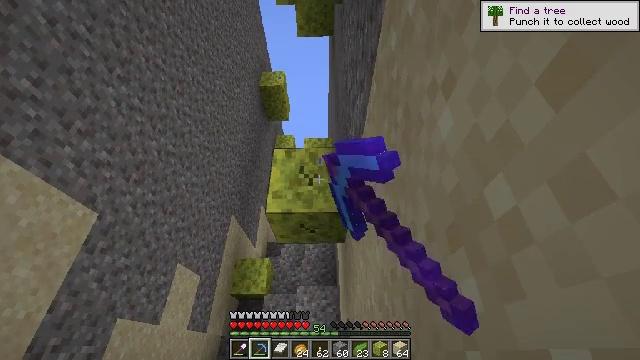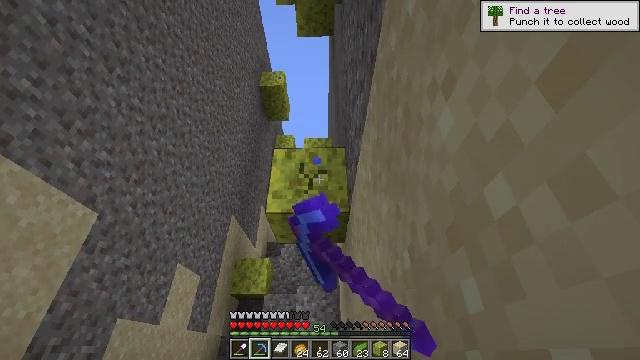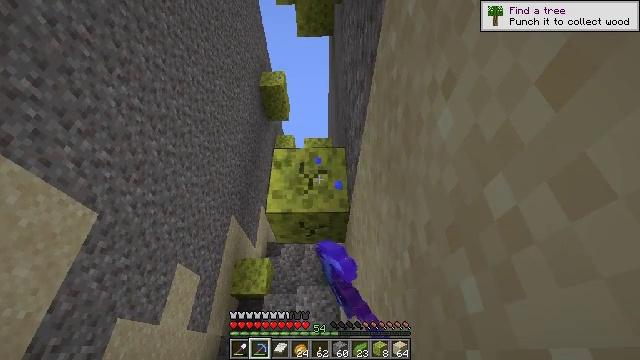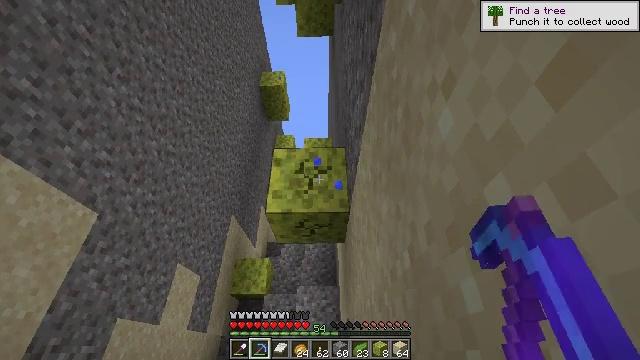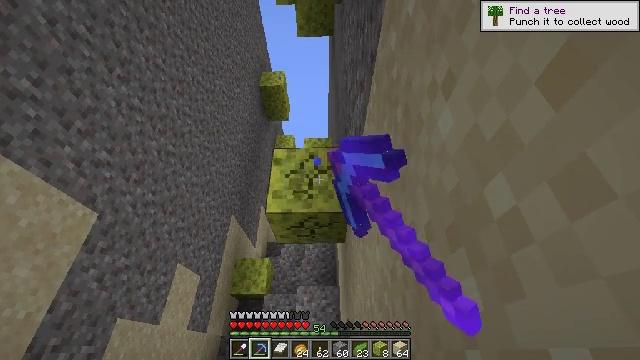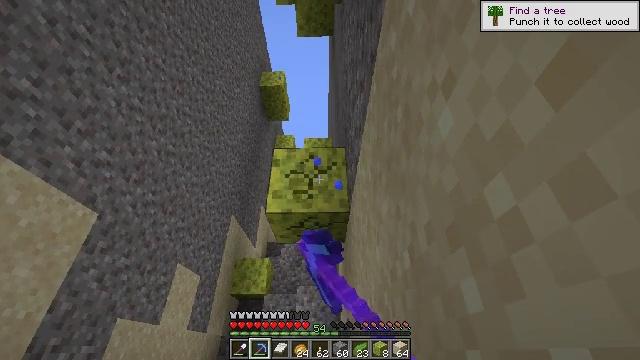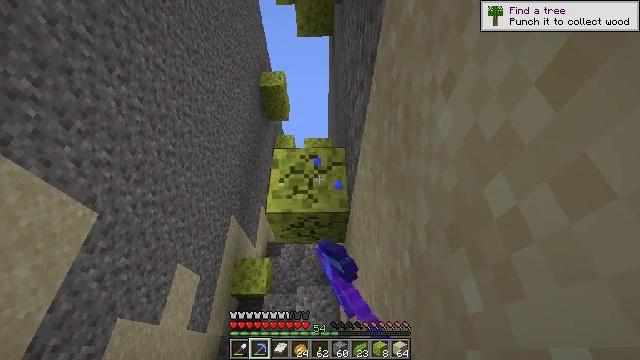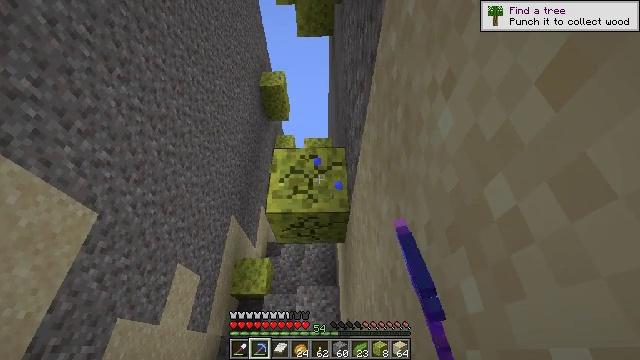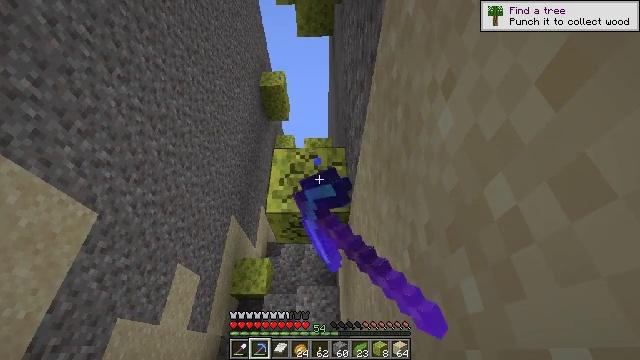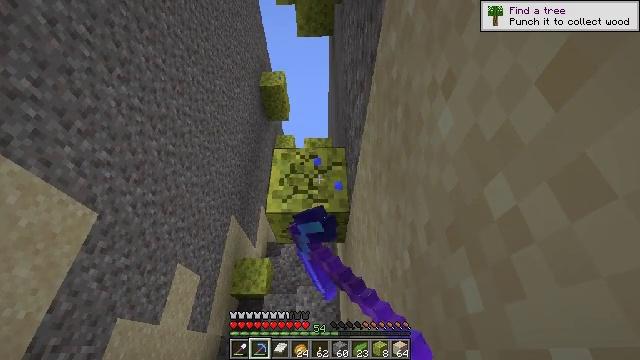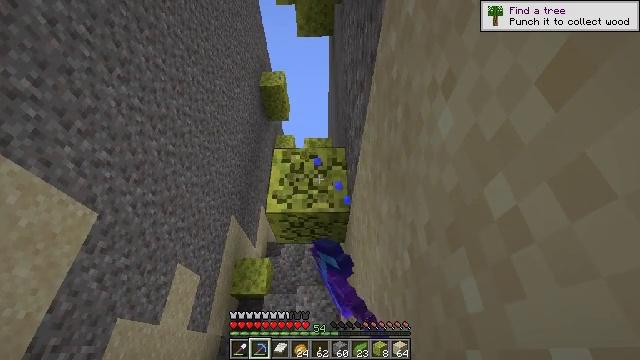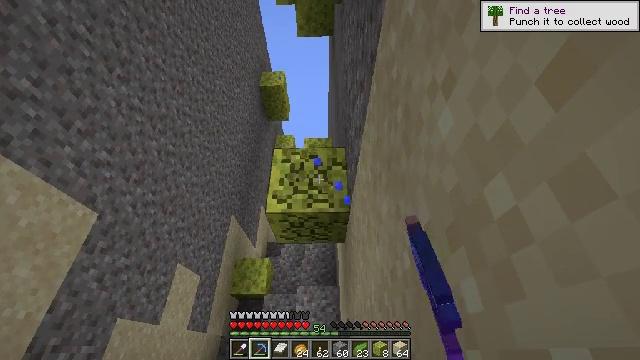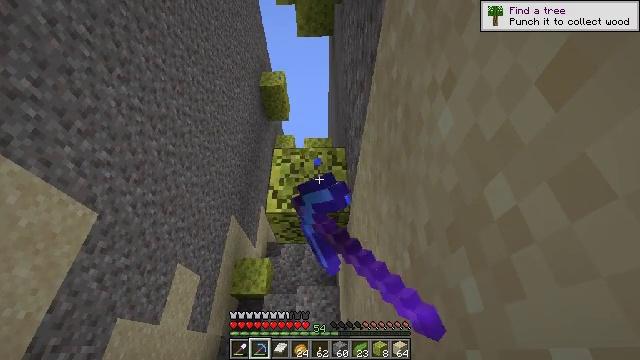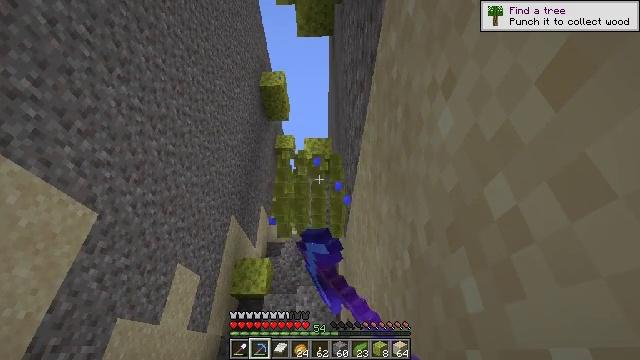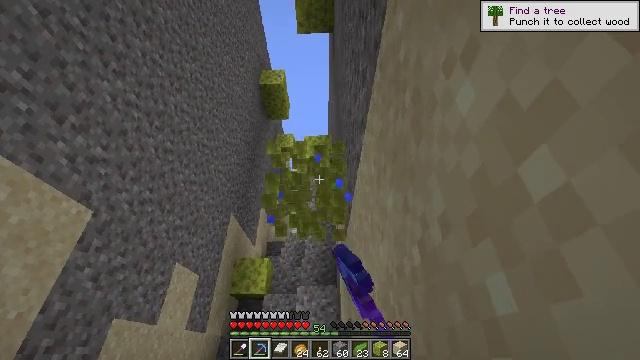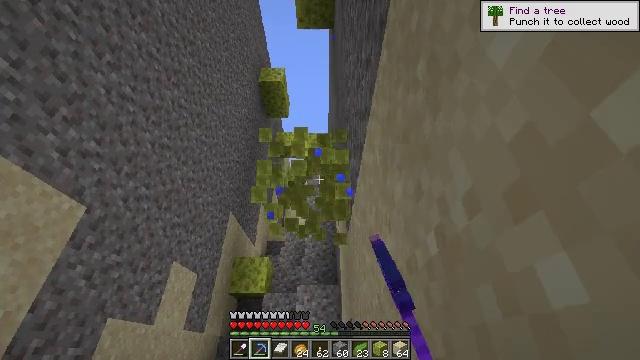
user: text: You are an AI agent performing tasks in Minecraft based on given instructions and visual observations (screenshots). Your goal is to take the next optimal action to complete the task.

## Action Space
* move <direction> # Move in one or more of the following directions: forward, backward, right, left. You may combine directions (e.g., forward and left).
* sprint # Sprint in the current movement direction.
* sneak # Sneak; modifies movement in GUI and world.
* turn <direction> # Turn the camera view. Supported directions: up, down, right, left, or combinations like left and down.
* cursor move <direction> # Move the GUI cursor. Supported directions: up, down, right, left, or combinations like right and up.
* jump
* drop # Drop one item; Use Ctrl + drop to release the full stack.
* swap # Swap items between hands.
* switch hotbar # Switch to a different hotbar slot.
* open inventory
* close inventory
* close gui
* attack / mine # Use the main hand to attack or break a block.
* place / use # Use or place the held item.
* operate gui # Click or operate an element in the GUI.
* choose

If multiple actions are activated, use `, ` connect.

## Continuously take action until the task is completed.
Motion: motion action
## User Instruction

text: Acquire a wet sponge from an ocean monument.
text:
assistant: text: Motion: attack / mine
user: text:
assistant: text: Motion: attack / mine
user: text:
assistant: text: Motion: attack / mine
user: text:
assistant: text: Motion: attack / mine
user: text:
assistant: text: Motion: attack / mine
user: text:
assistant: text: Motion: attack / mine
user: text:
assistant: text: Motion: attack / mine
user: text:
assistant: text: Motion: attack / mine
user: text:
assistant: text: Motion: attack / mine
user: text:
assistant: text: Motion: attack / mine
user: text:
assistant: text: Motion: attack / mine
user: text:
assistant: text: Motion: attack / mine
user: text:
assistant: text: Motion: attack / mine
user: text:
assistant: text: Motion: move forward, attack / mine
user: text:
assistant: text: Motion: move forward, attack / mine
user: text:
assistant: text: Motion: move forward
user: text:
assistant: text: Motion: move forward
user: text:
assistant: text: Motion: move forward
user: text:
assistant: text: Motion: move forward
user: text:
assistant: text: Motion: move forward
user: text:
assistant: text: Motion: move forward
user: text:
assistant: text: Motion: move forward
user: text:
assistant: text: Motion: move forward
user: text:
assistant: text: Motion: move forward
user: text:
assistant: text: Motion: move forward
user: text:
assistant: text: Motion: move forward
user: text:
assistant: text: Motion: move forward
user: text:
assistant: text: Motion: move forward
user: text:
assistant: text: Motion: move forward, turn down
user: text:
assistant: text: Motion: move forward